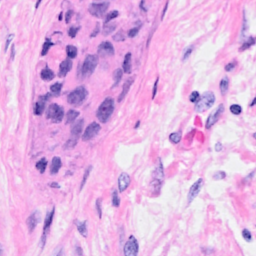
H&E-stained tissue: Breast